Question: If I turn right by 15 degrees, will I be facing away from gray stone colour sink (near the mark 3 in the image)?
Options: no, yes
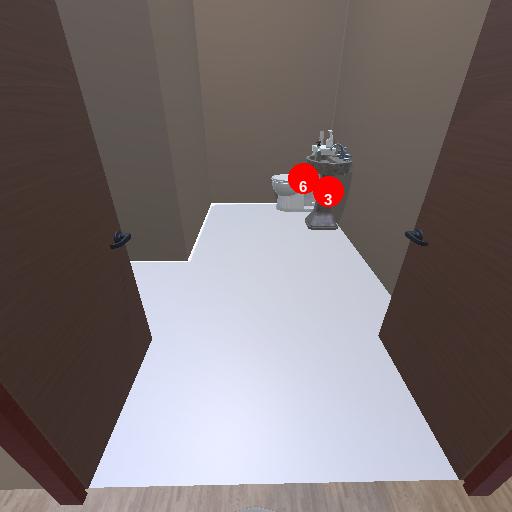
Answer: no